Question: I see options for catching errors when connecting to a datastore like this:
'''
datastoreManager.openDefaultDatastore(function(error, datastore){
if(error){
alert(error);
}
});
'''
But I'm unsure how to catch an error like when the datastore is too large:

I assume I would need to catch this after a failed insert. How would I do this?
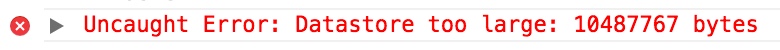
Answer: A try/catch around the 'insert' should work:
'''
try {
table.insert({
field_name: large_value,
});
} catch(err) {
// error handling here
}
'''